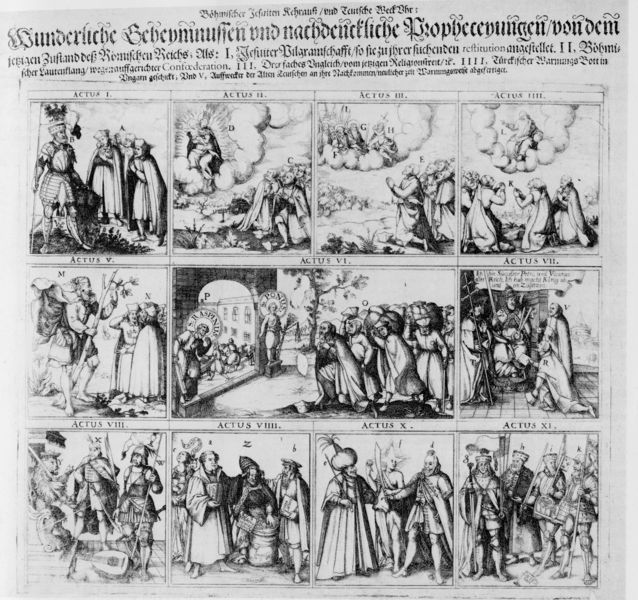
Titel: Böhmischer Jesuiten Kehrauß/vnd Teutsche WeckVhr
Institution: (Seriendruck)
Schlagwörter: akt, baum, gott, himmel, weiß, wolken, akte, menschen, grau, männer, schwarz, zeichnung, wolke, leute, architektur, geschichte, rahmen, felder, gewänder, krone, renaissance, arbeit, schrift, bilder, papier, bogen, grafik, graphik, klein, baby, figuren, bischof, kaiser, könig, soldaten, robe, deutsch, tor, buch, glaube, orient, druck, druckgraphik, lithographie, schwarzweiss, hochdruck, comic, radierung, stich, titel, seite, illustration, text, zeitung, soldat, überschrift, beten, ritter, rüstung, buchseite, quadrate, untertitel, heiligenschein, nimbus, jesus, mittelalter, krieger, mönche, heilige, wien, zeilen, turban, szenen, fraktur, sultan, legende, zeichnungen, aufteilung, latein, einteilung, tiefdruck, kalender, erzählung, wunder, buchillustration, bildergeschichte, bildfolge, illustrationen, türken, christophorus, bilderbogen, schrifft, bilderfolge, heiligenlegende, biblische geschichte, prophezeihung, bildgeschichte, bildtitel, illustratiom, wunderliche, papierbogen, lken, kalendar, bilderbibel, biblia pauperum, kalenda, prophezeiungen, deri weise, dreiweise, theaterbogen, bühnenstück, wunderliche begegnungen, wunderlich, 12 einzelbilder, actus, nachdenkliche, winderliche